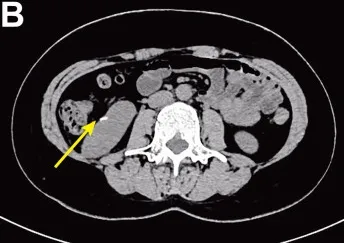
Postoperative follow-up high-density CT shows surgical area marked by hemolok (solid yellow arrow). (B) Axial CT.
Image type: radiology (ct)